Question: Datatable Fixed column is not working
Scrollbody width and table widths are coming as equal.
we are using " jquery.dataTables.min-1.9.4.js" and Fixedcolumns (3.0.1).js.
html and javascript:
'''
<html>
<head>
<script src="datatables/jquery-1.8.3.min.js" type="text/javascript"></script>
<script src="datatables/jquery.dataTables.min-1.9.4.js" type="text/javascript"></script>
<script src="datatables/extras/FixedColumns.js" type="text/javascript"></script>
<link href="datatables/css/dataTables.fixedColumns.css" rel="stylesheet" type="text/css" />
<link href="datatables/css/jquery.dataTables-1.9.4.css" rel="stylesheet" type="text/css" />
<link href="datatables/css/dataTables.fixedHeader.min.css" rel="stylesheet" type="text/css" />
</head>
<body>
<table id="example" class="stripe row-border order-column" cellspacing="0" width="100%">
<thead>
<tr>
<th rowspan="2">Name</th>
<th colspan="2">HR Information</th>
<th colspan="3">Contact</th>
</tr>
<tr>
<th>Position</th>
<th>Salary</th>
<th>Office</th>
<th>Extn.</th>
<th>E-mail</th>
</tr>
</thead>
<tfoot>
<tr>
<th>Name</th>
<th>Position</th>
<th>Salary</th>
<th>Office</th>
<th>Extn.</th>
<th>E-mail</th>
</tr>
</tfoot>
<tbody>
<tr>
<td>Tiger Nixon</td>
<td>System Architect</td>
<td>$320,800</td>
<td>Edinburgh</td>
<td>5421</td>
<td>t.nixon@datatables.net</td>
</tr>
<tr>
<td>Garrett Winters</td>
<td>Accountant</td>
<td>$170,750</td>
<td>Tokyo</td>
<td>8422</td>
<td>g.winters@datatables.net</td>
</tr>
<tr>
<td>Ashton Cox</td>
<td>Junior Technical Author</td>
<td>$86,000</td>
<td>San Francisco</td>
<td>1562</td>
<td>a.cox@datatables.net</td>
</tr>
<tr>
<td>Cedric Kelly</td>
<td>Senior Javascript Developer</td>
<td>$433,060</td>
<td>Edinburgh</td>
<td>6224</td>
<td>c.kelly@datatables.net</td>
</tr>
<tr>
<td>Airi Satou</td>
<td>Accountant</td>
<td>$162,700</td>
<td>Tokyo</td>
<td>5407</td>
<td>a.satou@datatables.net</td>
</tr>
</tbody>
</table>
<script type="text/javascript">
$(document).ready(function () {
var datatables_options =
{
"bAutoWidth": true,
"sDom": '<"top"i>rt<"bottom"flp><"clear">', //determine render order for datatables.net items, http://datatables.net/ref#sDom
"bPaginate": false, // paging
"sPaginationType": "full_numbers", // http://datatables.net/release-datatables/examples/basic_init/alt_pagination.html
"iDisplayLength": 10, // page row size
"bSort": true, //sorting
"bFilter": false, // "search" box
"aaSorting": [], // default sort
"bInfo": false, // "Showing x to y of z entries" message
"bStateSave": false, // save state into a cookie
"iCookieDuration": 0, // save state cookie duration
"bScrollAutoCss": true, // datatables.net auto styling of scrolling styles, http://datatables.net/forums/discussion/comment/15072
"bProcessing": true, // "processing" message while sorting .. doesn't appear to be doing anything
"bJQueryUI": false // css classes for jQueryUI themes?
//"asStripeClasses": [], // remove odd/even row css classes (they will be assigned elsewhere)
};
datatables_options["sScrollY"] = "450px";
datatables_options["sScrollX"] = "100%";
datatables_options["bScrollCollapse"] = true;
var $datatable = $(".example").dataTable(datatables_options);
new $.fn.dataTable.FixedColumns($datatable,
{
"iLeftColumns": 1,
//"sLeftWidth": 'relative',
//"iLeftWidth": 20,
"sHeightMatch": "none", /* if there aren't any rows that have wrapping text this would be best because it is much faster in IE8 */
//"sHeightMatch": "semiauto",
//"sHeightMatch": "auto",
});
});
</script>
</body>
<style type="text/css">
th, td {
white-space: nowrap;
padding-left: 40px !important;
padding-right: 40px !important;
}
div.dataTables_wrapper {
width: 800px;
margin: 0 auto;
}
</style>
</html>
'''
screenshot:

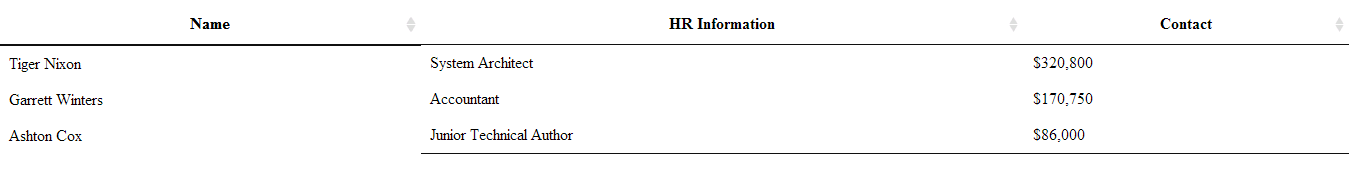
Answer: You just have the table width set to 100% 'sScrollX' set to 100%. You lack to define <URL> :
> This property can be used to force a DataTable to use more width than
it might otherwise do when x-scrolling is enabled. (...)
add
'''
datatables_options["sScrollXInner"] = '150%';
'''
or whatever width you want the table to have, to your options object. Your example as above in a demo -> <URL>